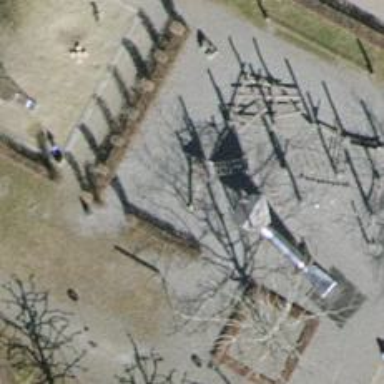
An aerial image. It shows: Playground featuring climbing frame.